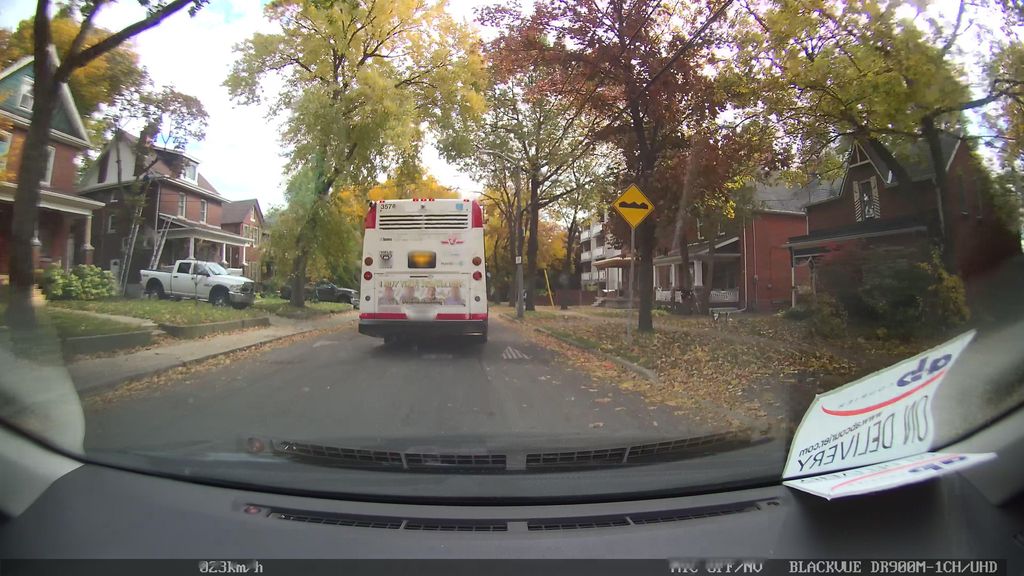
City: toronto